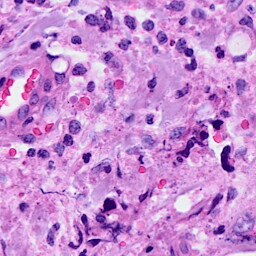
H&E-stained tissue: Breast